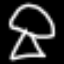
Label: mushroom